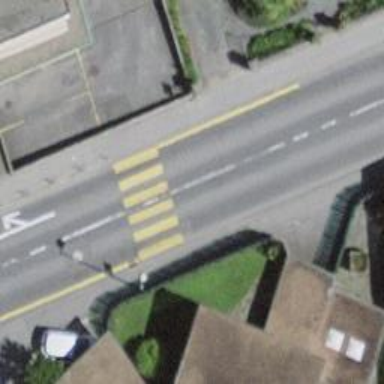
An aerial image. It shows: Marked crossing with zebra stripes on the road.